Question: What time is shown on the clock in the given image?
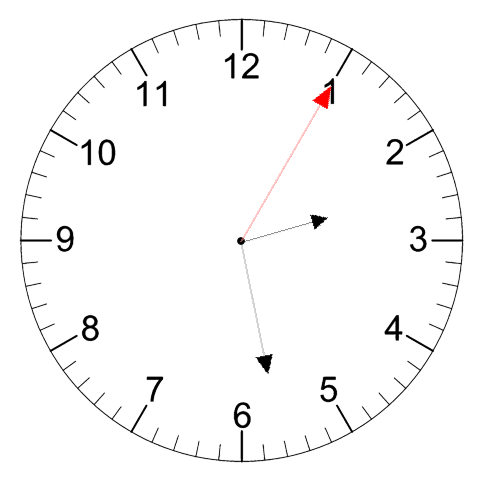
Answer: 02:28:05